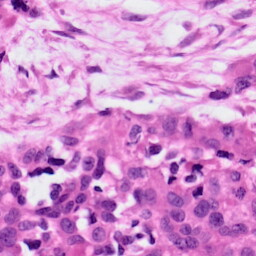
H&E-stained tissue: Ovarian